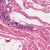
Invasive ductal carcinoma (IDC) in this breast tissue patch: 0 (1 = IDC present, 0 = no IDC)